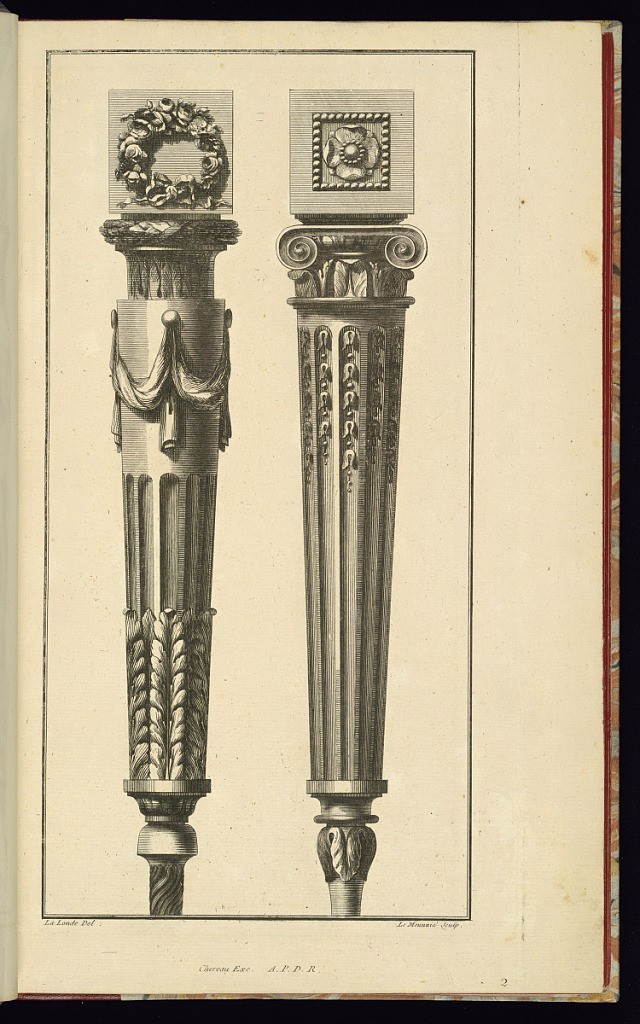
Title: Two Furniture Leg Designs
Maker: Richard de Lalonde, French, active 1780–96
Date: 1775-1788
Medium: Etching on off-white laid paper
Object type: Print
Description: Two furniture leg designs, arranged horizontally on the page. The leg on the left has a top block with a carved wreath of flowers, a flat of bound laurel leaves, and a cove with vertical acanthus. The shaft of the leg is divided in three: the top features a festoon of drapery; the middle section is fluted; and the bottom has vertical acanthus leaves. The leg on the right has a top block with an inset rosette and beading, and ionic capital flat, carved leaves in the cove, and a bead shoulder. The leg is fluted, the top third in which there is repeating bead and leaf cabling. The plate is signed and numbered.